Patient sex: M
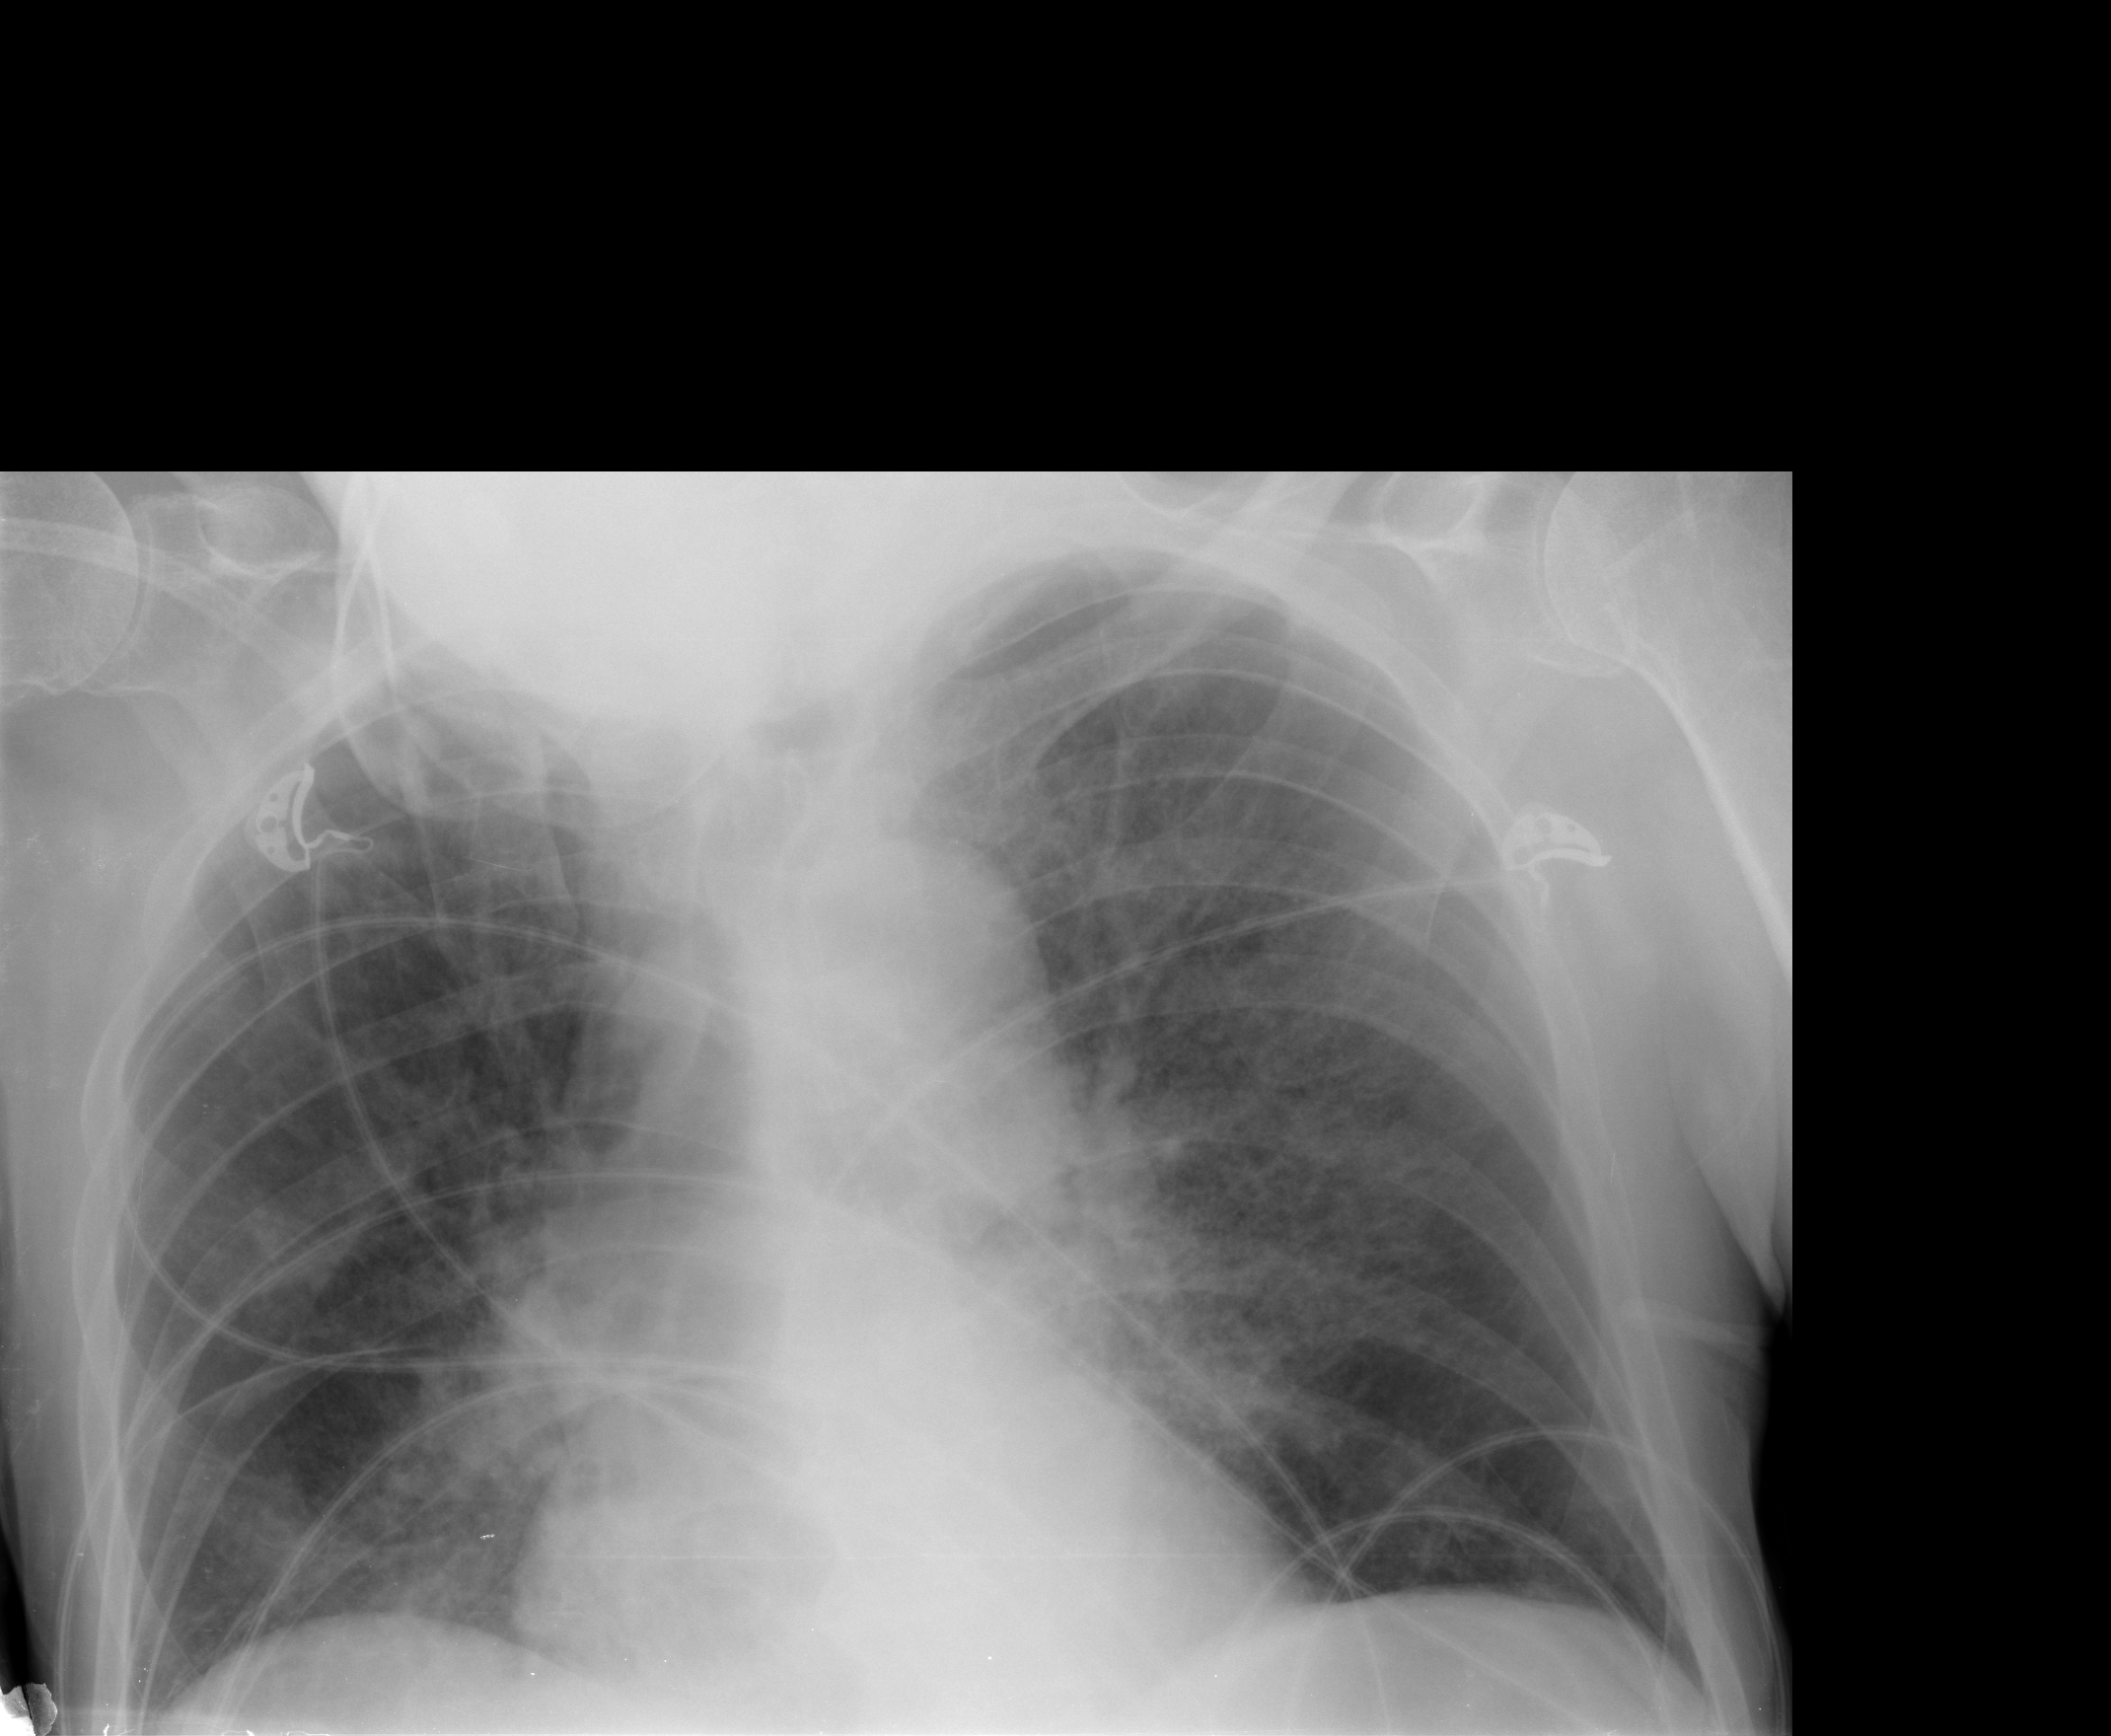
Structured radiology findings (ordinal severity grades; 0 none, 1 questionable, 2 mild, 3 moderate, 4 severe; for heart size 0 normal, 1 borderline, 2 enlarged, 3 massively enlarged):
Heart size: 0
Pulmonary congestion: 2
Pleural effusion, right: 0
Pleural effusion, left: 0
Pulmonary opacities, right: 2
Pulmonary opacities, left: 3
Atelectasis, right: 2
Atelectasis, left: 3